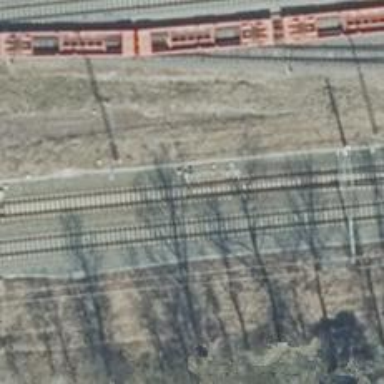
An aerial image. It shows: Railway switch with the turnout pointing to the right.